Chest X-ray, PA view. Patient: 59 years old, sex M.
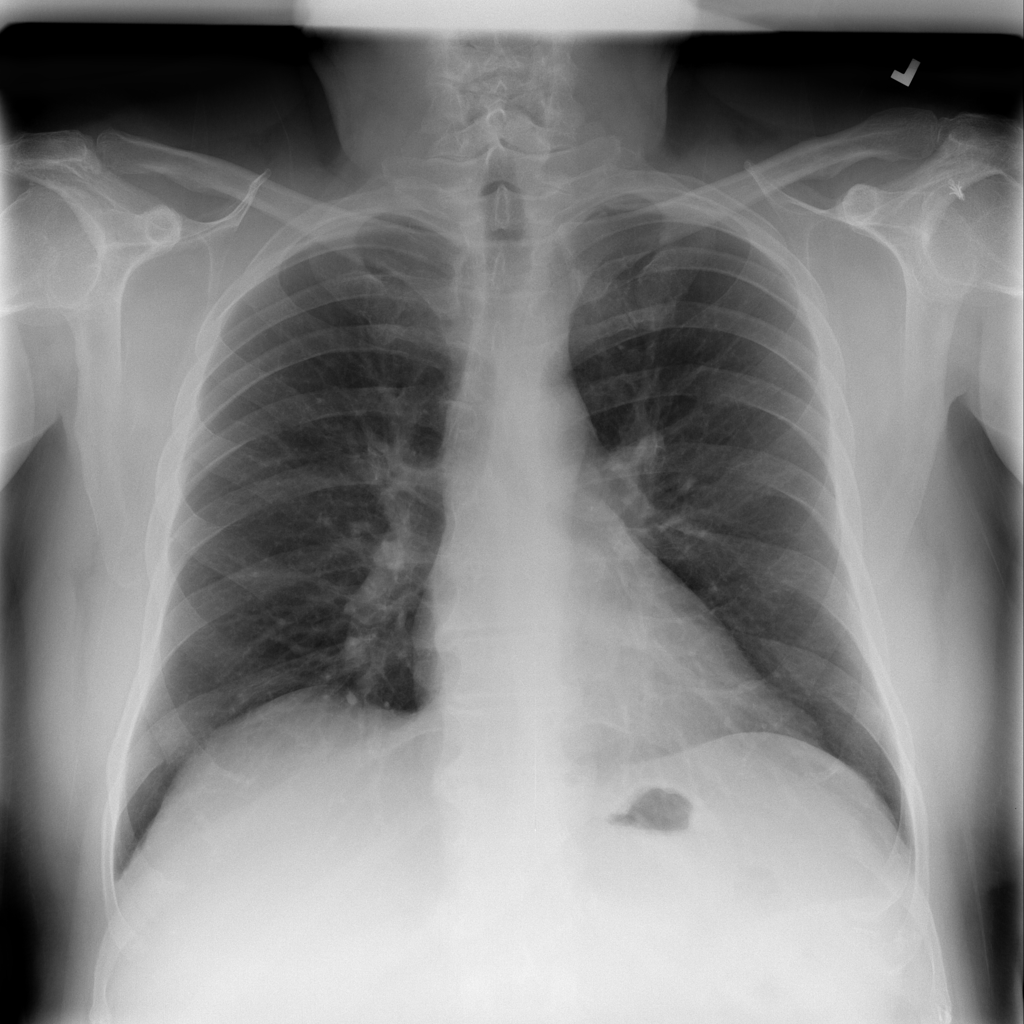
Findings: No Finding